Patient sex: F
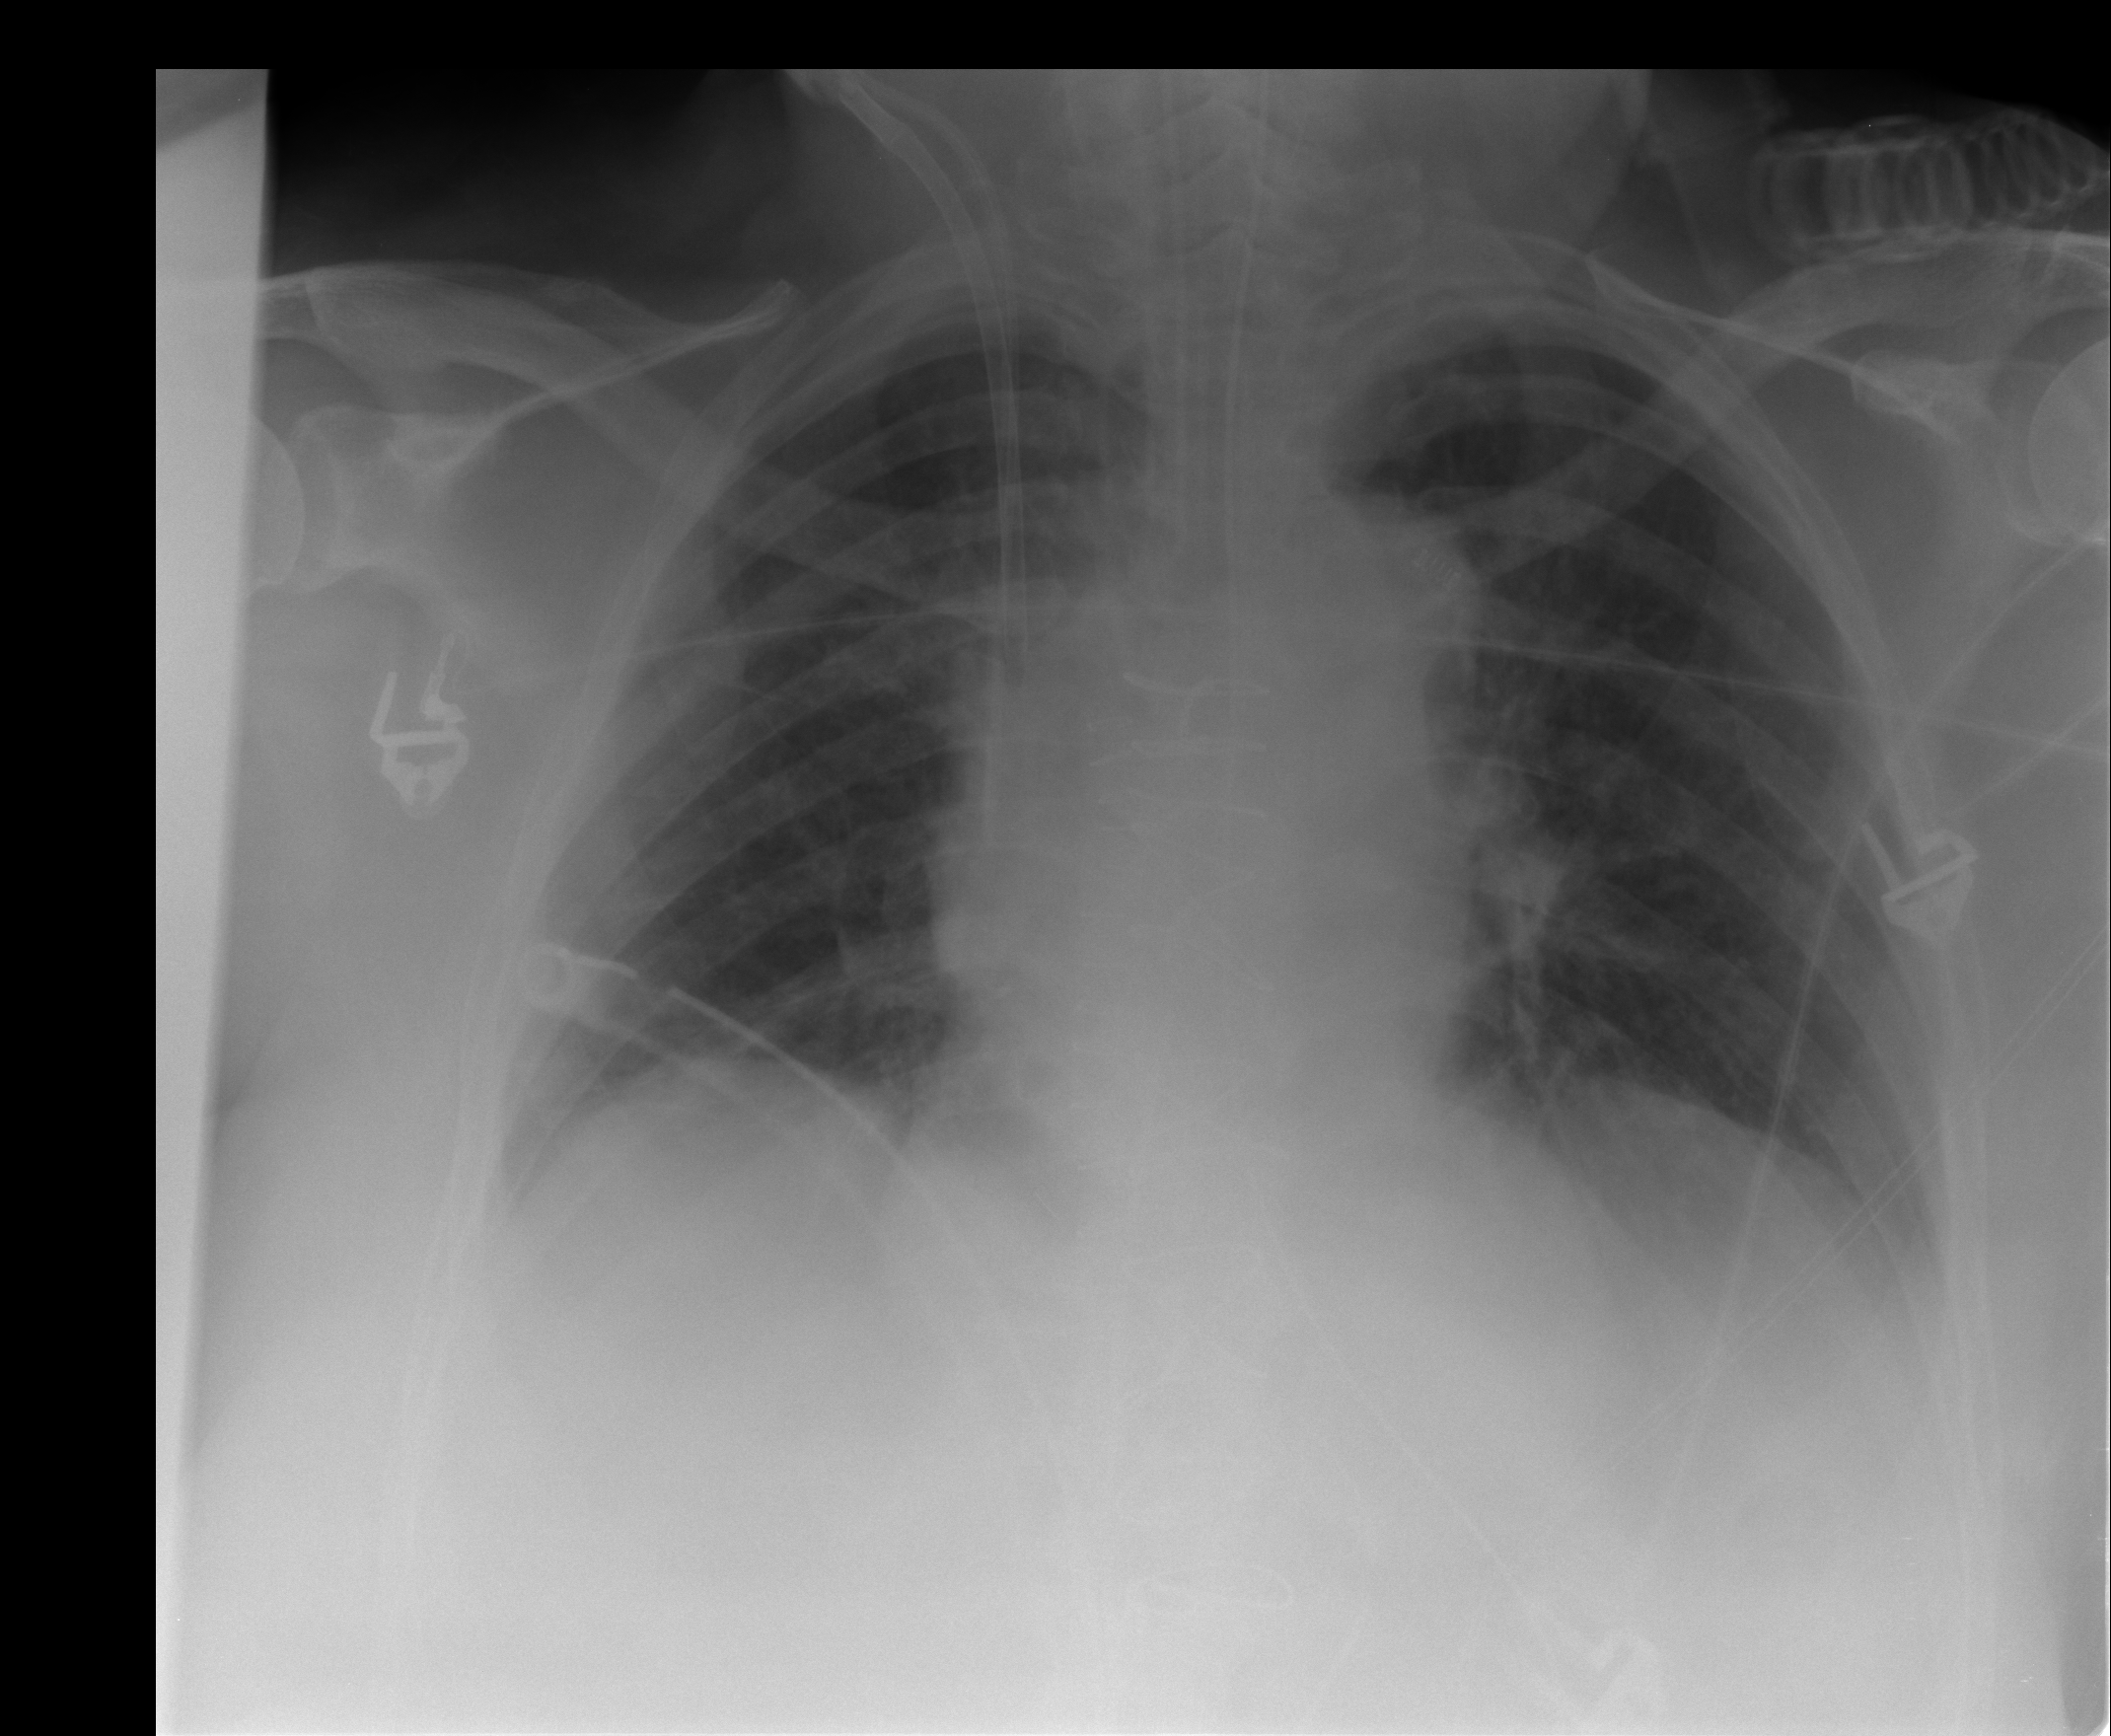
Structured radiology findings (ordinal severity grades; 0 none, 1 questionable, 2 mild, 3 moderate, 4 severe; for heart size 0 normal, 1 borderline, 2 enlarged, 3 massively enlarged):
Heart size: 1
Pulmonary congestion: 1
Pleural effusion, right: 2
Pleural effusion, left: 2
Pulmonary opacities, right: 0
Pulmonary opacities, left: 1
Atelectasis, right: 2
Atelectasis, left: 2